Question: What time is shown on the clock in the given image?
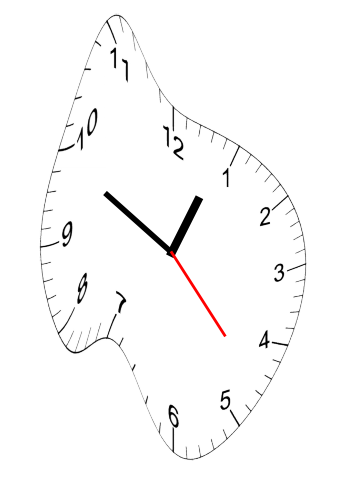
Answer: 12:49:23